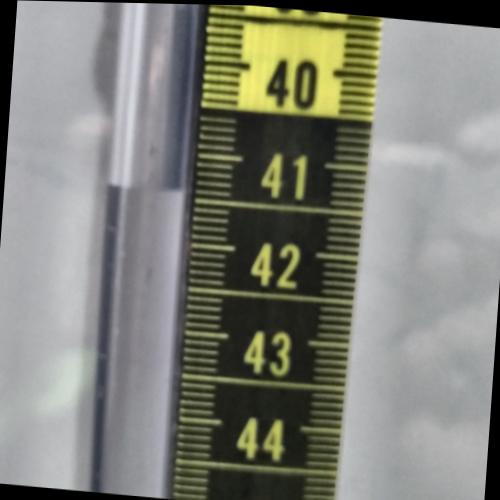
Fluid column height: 41.4 cm